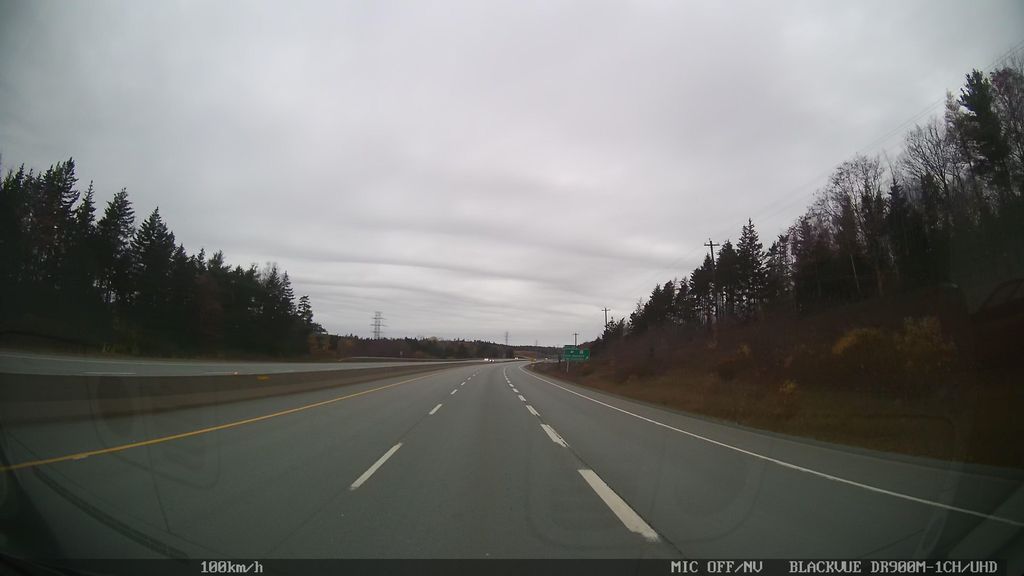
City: halifax